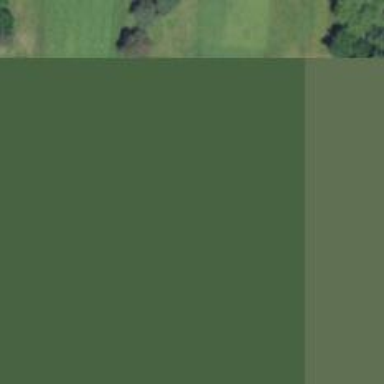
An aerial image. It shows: Golf hole.